Interaction volume radius: 5 \u00c5
Interaction volume height: 15 \u00c5
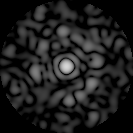
Disorder parameter: 0.8872